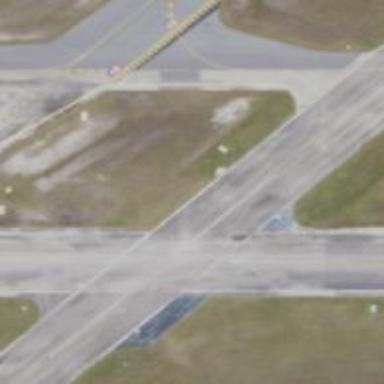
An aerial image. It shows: Runway surface made of asphalt at airport.